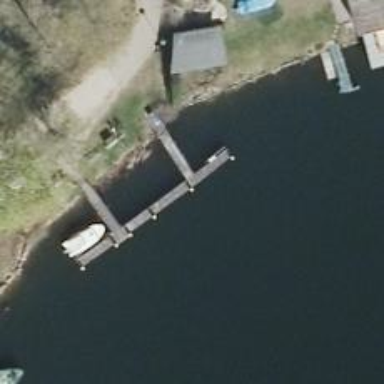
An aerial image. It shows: Man-made pier.